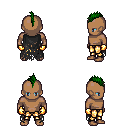
a pixel art fantasy rpg character, male body template, human, dark skin, black tattered cape, gold greaves, green mohawk hairstyle, gold gloves, four views (front, back, left, right), 2x2 character sprite sheet, small pixel art, hard edges, no anti-aliasing